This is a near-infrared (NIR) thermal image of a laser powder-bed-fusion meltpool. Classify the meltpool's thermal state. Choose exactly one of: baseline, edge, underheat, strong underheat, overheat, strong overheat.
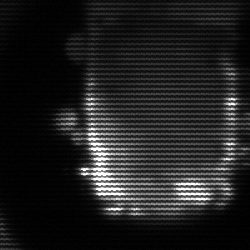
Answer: baseline